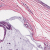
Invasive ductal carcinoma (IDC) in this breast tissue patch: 1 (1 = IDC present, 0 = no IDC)